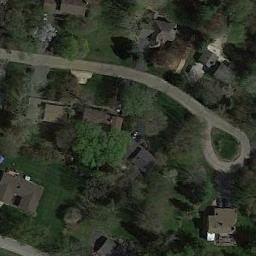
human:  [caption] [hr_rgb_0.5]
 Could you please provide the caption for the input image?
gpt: Houses in medium - sized residential areas vary in size .

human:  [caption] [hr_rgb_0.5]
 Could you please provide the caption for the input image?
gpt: Many trees are in medium residential area .

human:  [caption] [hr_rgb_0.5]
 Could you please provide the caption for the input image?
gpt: The medium residential area has some houses and trees on the grass and a road goes through the medium residential area .

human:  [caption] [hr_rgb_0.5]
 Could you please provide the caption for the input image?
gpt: The medium residential is on the grass next to some trees and road .

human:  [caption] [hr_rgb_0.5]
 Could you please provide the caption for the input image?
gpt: There are some brown buildings and green trees on the medium residential area .